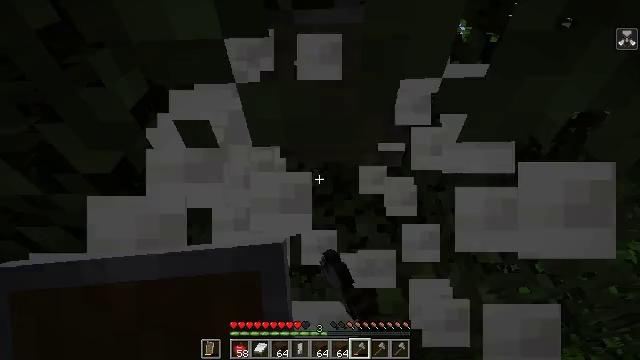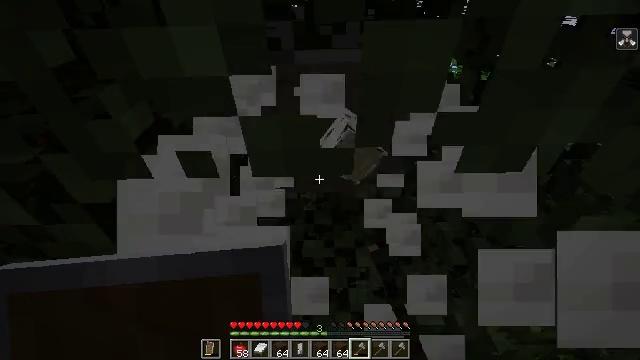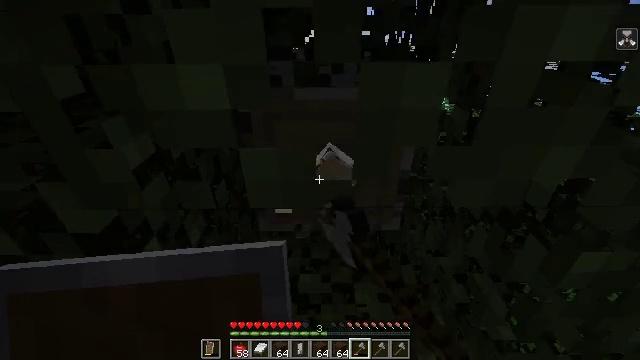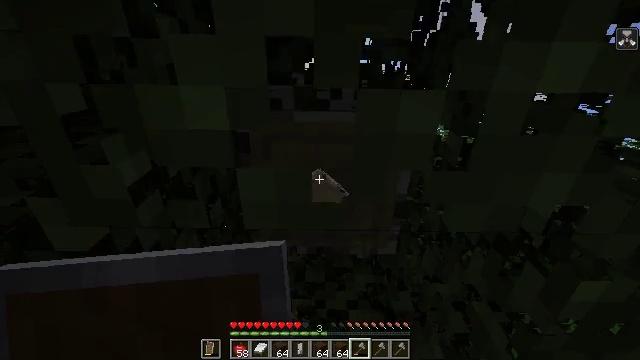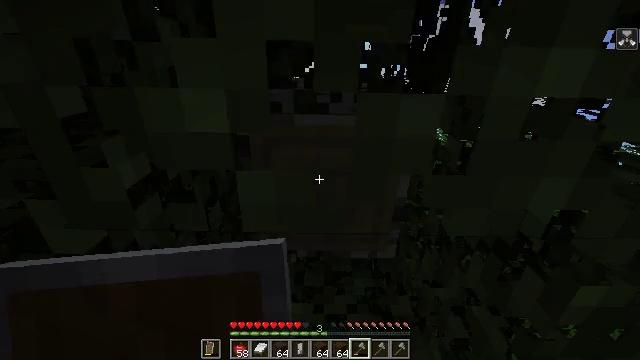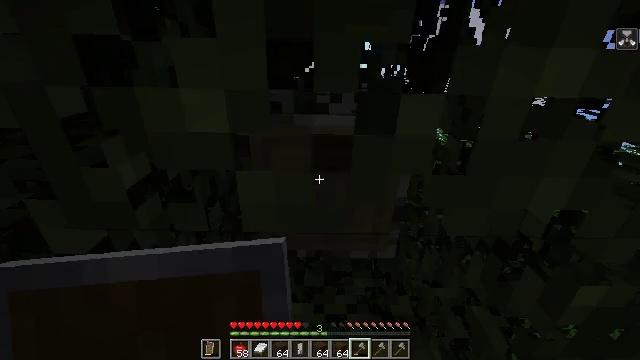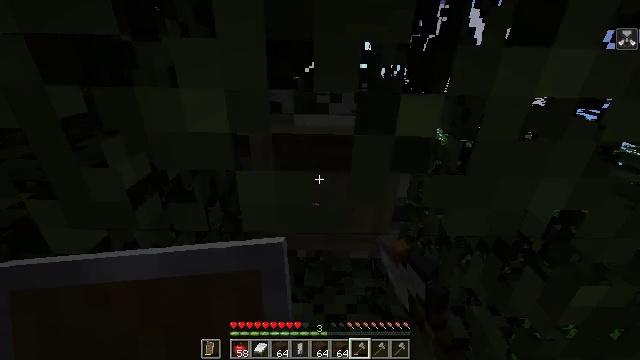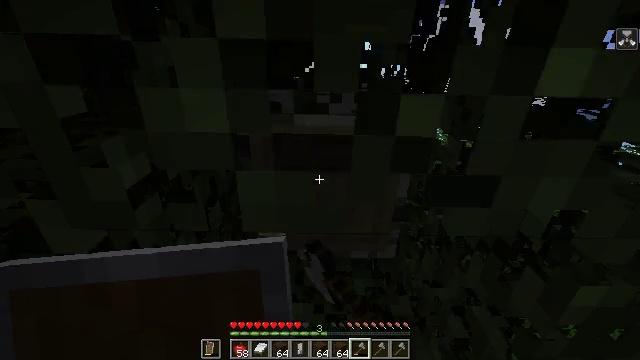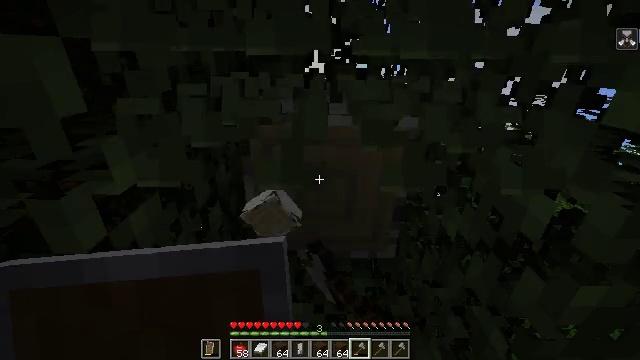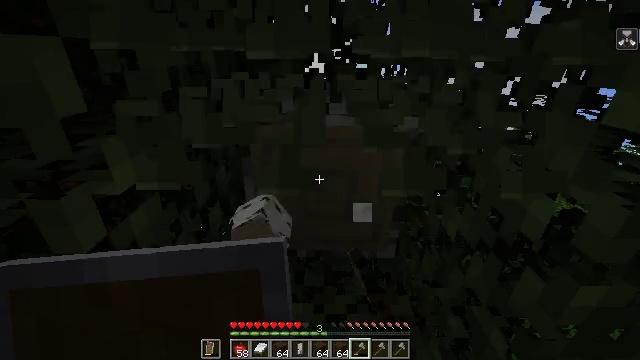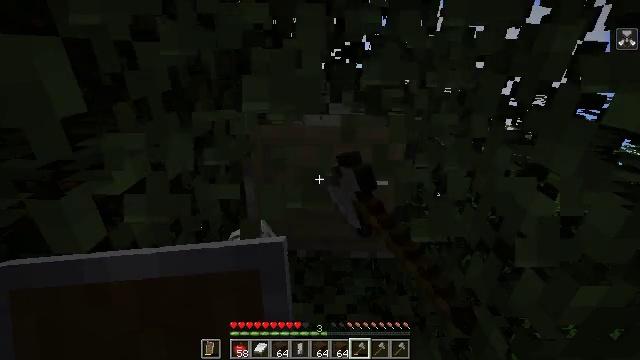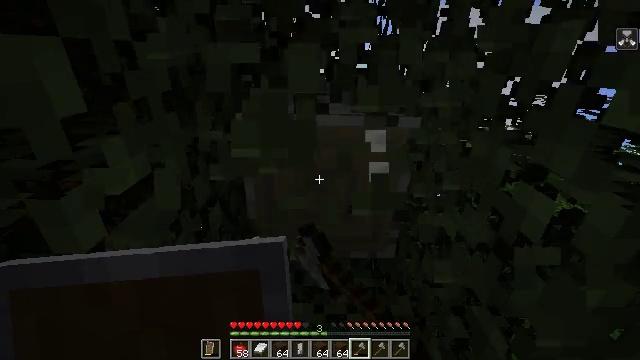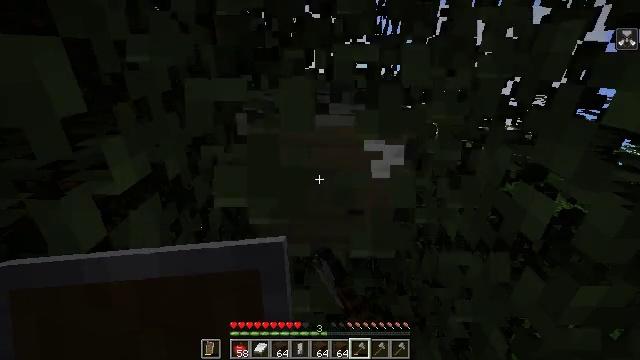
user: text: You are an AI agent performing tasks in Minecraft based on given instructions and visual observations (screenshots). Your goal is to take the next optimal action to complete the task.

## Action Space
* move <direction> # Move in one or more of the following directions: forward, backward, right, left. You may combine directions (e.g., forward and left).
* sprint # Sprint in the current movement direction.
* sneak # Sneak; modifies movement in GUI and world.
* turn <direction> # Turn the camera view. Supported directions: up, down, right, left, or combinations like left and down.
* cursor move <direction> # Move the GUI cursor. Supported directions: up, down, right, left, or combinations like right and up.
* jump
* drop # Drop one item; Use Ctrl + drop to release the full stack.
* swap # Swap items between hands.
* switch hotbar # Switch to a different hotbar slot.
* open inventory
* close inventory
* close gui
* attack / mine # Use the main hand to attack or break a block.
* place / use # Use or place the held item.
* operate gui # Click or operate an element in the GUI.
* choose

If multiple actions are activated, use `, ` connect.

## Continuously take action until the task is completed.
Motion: motion action
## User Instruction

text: Break the birch leaves block.
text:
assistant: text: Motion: turn up, attack / mine
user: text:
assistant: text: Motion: turn up, attack / mine
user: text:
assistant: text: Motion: turn right and up, attack / mine
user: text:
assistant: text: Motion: attack / mine
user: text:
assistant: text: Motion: attack / mine
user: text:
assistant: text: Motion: attack / mine
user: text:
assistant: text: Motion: attack / mine
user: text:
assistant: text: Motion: attack / mine
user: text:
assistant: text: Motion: attack / mine
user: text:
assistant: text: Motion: attack / mine
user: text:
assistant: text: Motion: attack / mine
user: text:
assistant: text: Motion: attack / mine
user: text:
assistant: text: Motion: attack / mine